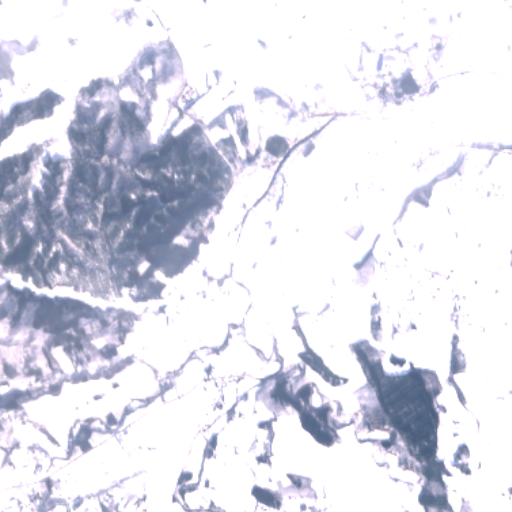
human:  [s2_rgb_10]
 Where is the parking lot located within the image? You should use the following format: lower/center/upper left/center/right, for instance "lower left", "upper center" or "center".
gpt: The parking lot is located in the upper right of the image.
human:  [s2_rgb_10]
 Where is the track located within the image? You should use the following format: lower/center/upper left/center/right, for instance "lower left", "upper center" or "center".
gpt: The track is located in the upper right of the image.
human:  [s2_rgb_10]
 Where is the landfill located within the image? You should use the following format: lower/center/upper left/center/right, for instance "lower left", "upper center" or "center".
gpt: There is no landfill in the image.